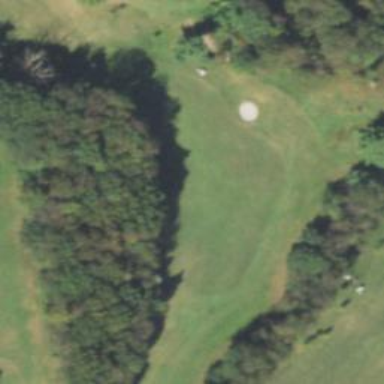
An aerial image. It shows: Golf hole.